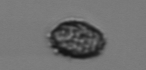
Label: Pseudochattonella_farcimen